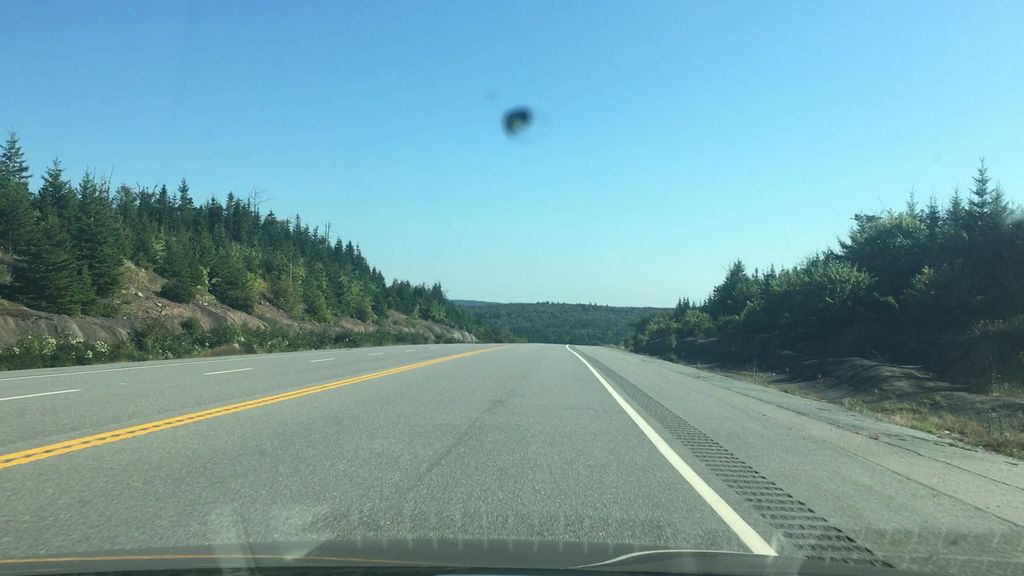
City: halifax